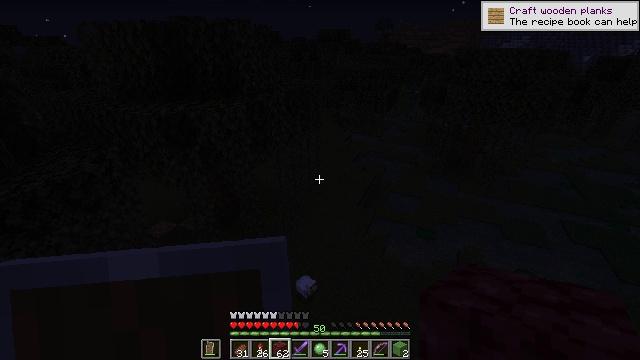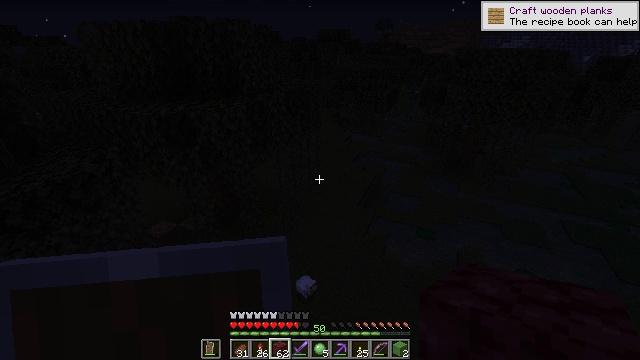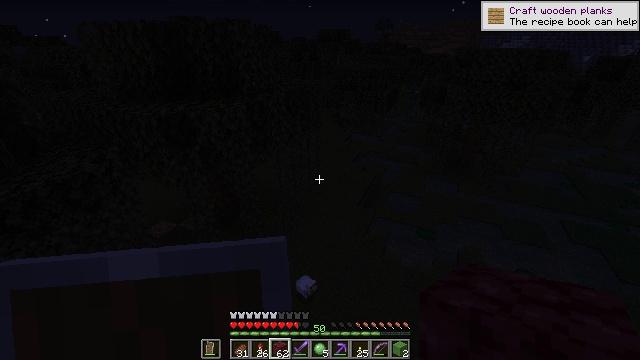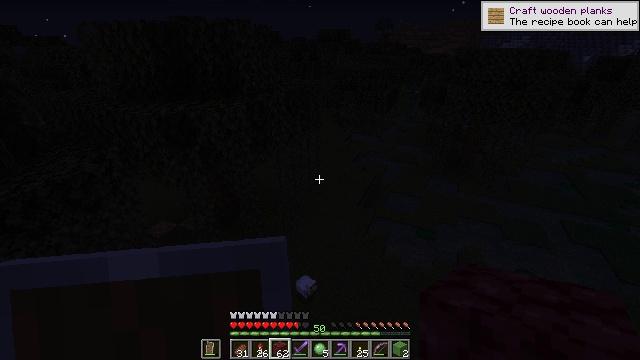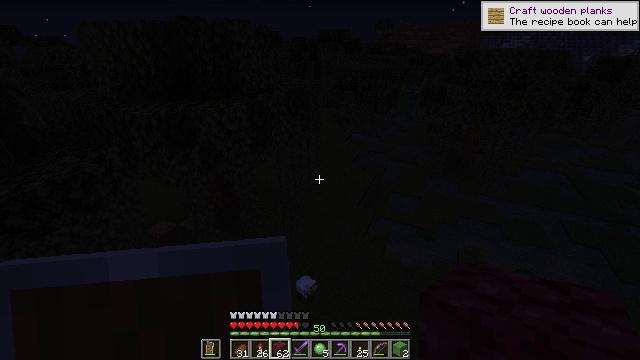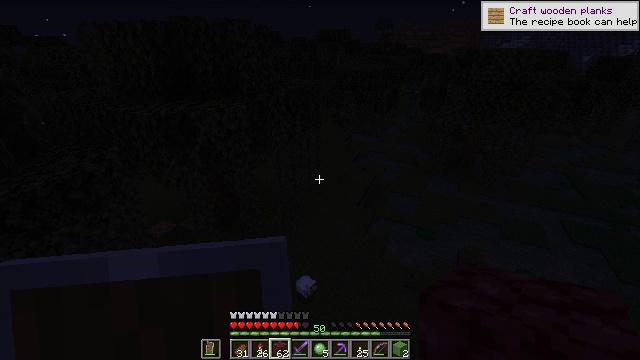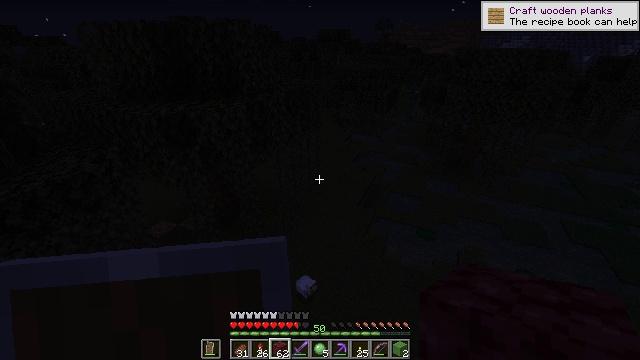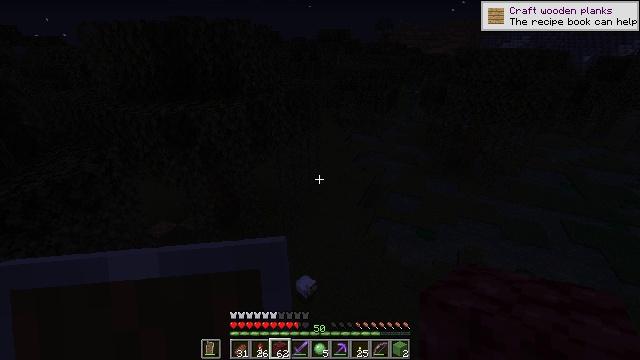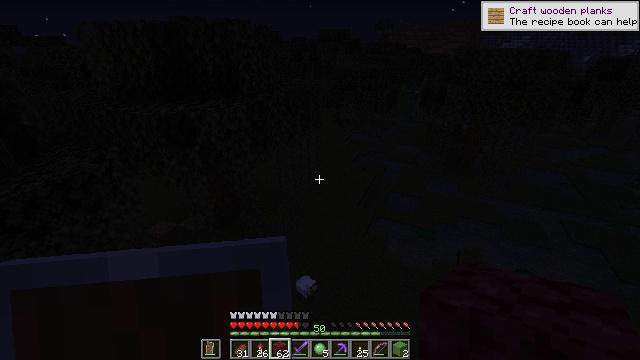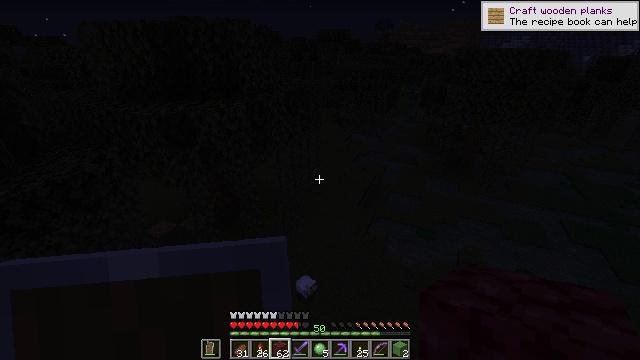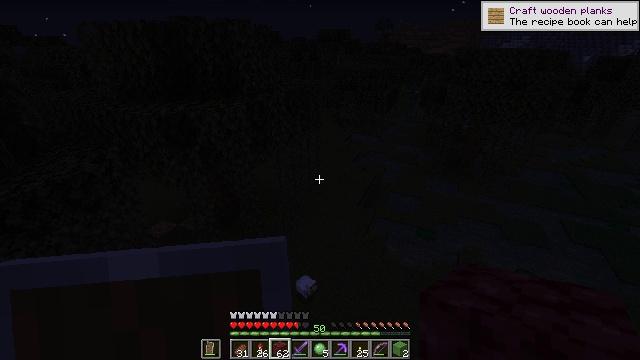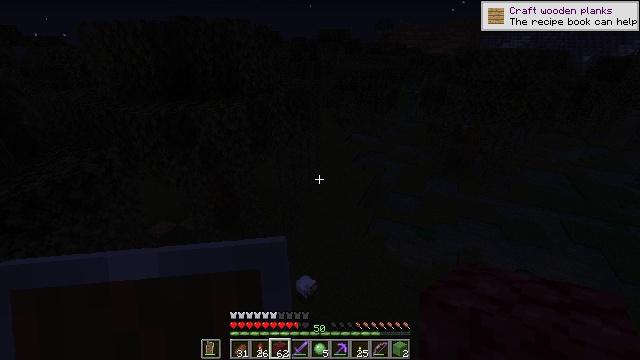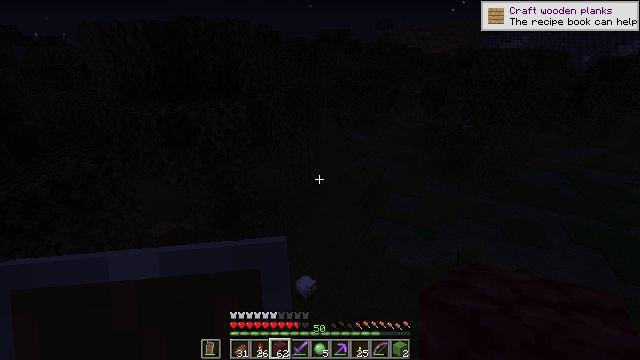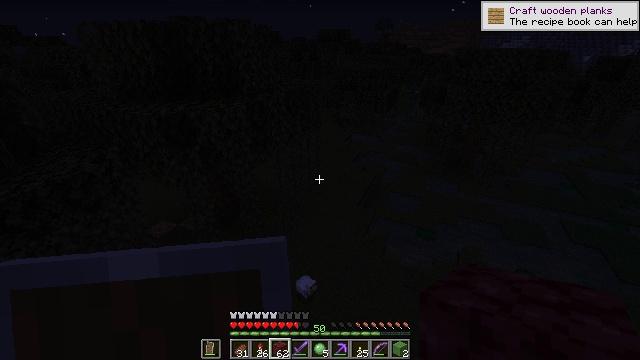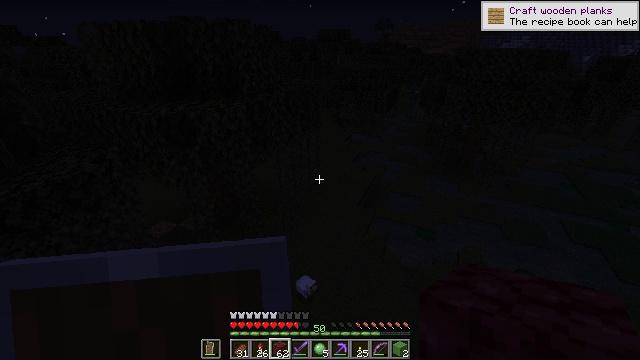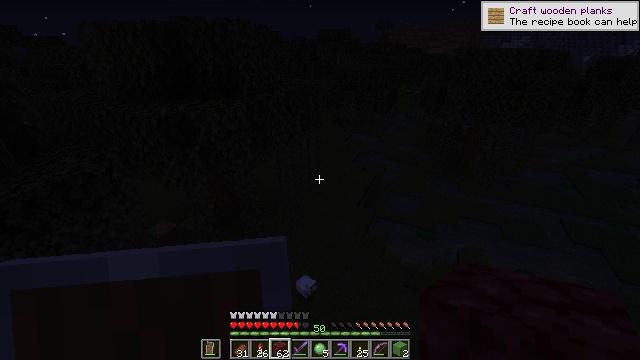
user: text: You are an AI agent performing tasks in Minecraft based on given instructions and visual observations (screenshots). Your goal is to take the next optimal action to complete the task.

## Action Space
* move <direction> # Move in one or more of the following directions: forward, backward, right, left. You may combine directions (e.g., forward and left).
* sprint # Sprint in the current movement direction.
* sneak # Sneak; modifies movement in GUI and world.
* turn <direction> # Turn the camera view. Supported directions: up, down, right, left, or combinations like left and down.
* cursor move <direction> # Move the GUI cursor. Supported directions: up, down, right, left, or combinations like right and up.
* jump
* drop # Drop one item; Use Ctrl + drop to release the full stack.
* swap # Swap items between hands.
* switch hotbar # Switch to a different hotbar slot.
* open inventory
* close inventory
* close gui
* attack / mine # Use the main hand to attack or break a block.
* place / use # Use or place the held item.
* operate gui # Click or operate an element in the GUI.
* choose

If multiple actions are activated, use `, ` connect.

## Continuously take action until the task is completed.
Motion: motion action
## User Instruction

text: Kill enemies.
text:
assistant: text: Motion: no_op
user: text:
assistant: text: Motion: no_op
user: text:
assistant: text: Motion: no_op
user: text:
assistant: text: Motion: no_op
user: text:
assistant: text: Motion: no_op
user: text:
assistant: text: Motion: no_op
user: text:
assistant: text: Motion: no_op
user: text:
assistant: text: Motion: no_op
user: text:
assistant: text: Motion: no_op
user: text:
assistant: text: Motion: no_op
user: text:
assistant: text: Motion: no_op
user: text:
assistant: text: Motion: no_op
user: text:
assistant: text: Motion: no_op
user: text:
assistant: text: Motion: no_op
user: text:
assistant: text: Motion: no_op
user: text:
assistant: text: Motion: no_op
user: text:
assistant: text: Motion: no_op
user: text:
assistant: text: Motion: no_op
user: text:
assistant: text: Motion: no_op
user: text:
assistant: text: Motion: no_op
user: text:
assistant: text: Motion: no_op
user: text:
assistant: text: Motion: no_op
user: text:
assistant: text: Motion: no_op
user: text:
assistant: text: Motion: no_op
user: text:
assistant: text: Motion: no_op
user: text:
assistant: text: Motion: no_op
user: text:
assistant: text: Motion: no_op
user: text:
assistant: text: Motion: no_op
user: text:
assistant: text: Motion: no_op
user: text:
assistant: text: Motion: no_op